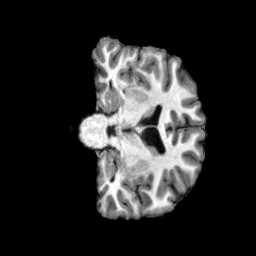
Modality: T1w
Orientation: coronal
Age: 20
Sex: male
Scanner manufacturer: siemens
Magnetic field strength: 3 T
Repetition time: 2.5 s
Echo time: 0.00222 s